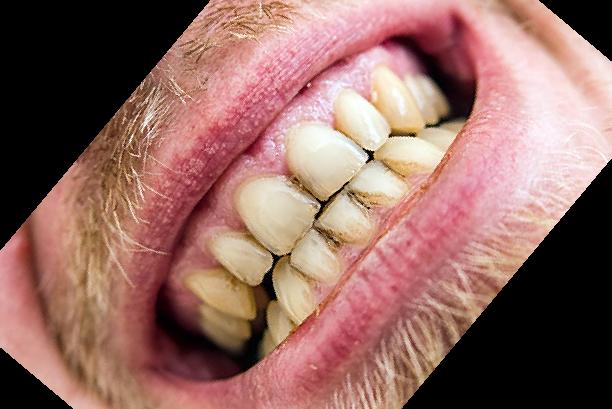
Condition: Calculus